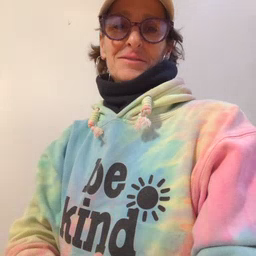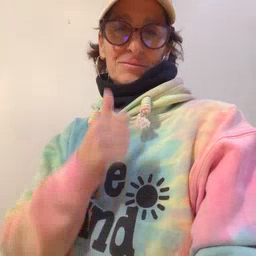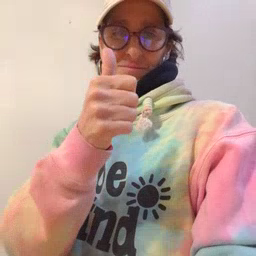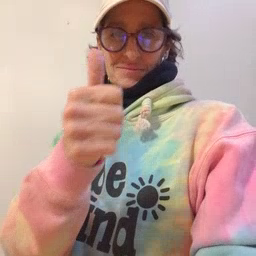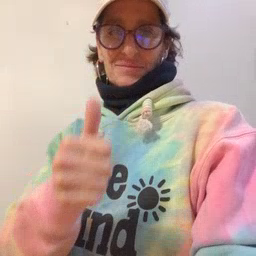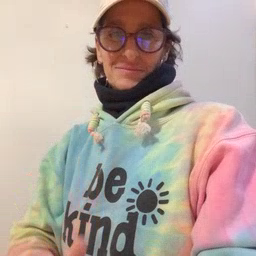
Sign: yourself